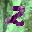
Label: 2